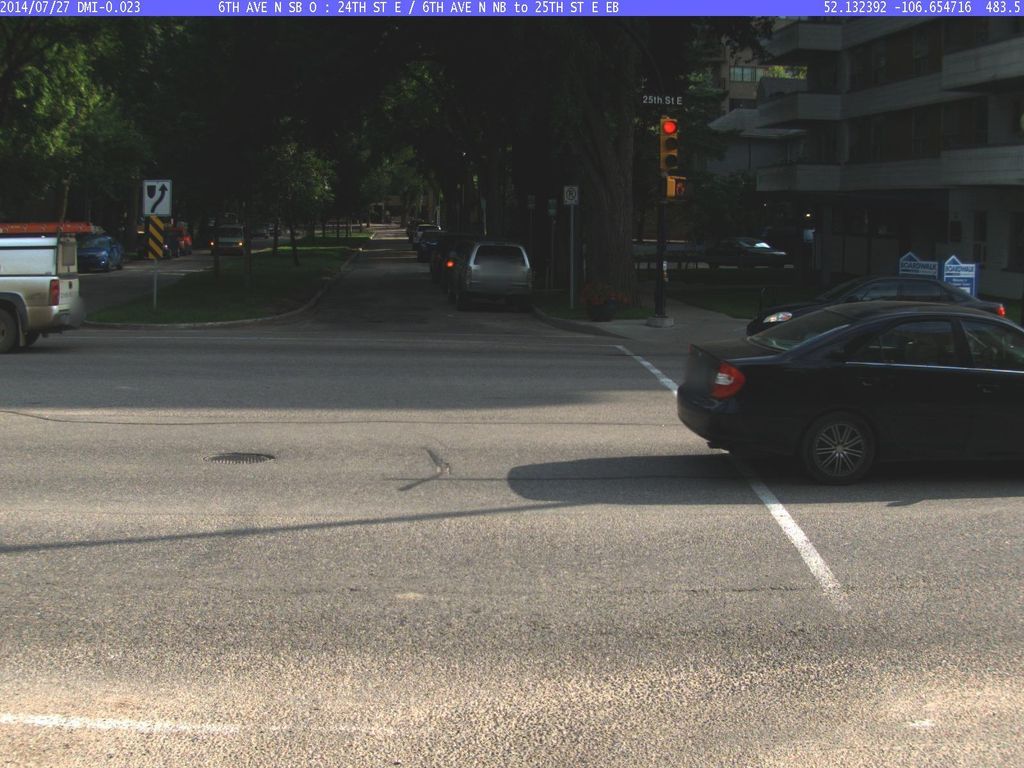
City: saskatoon